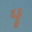
Label: 4